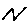
Label: zigzag